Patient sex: F
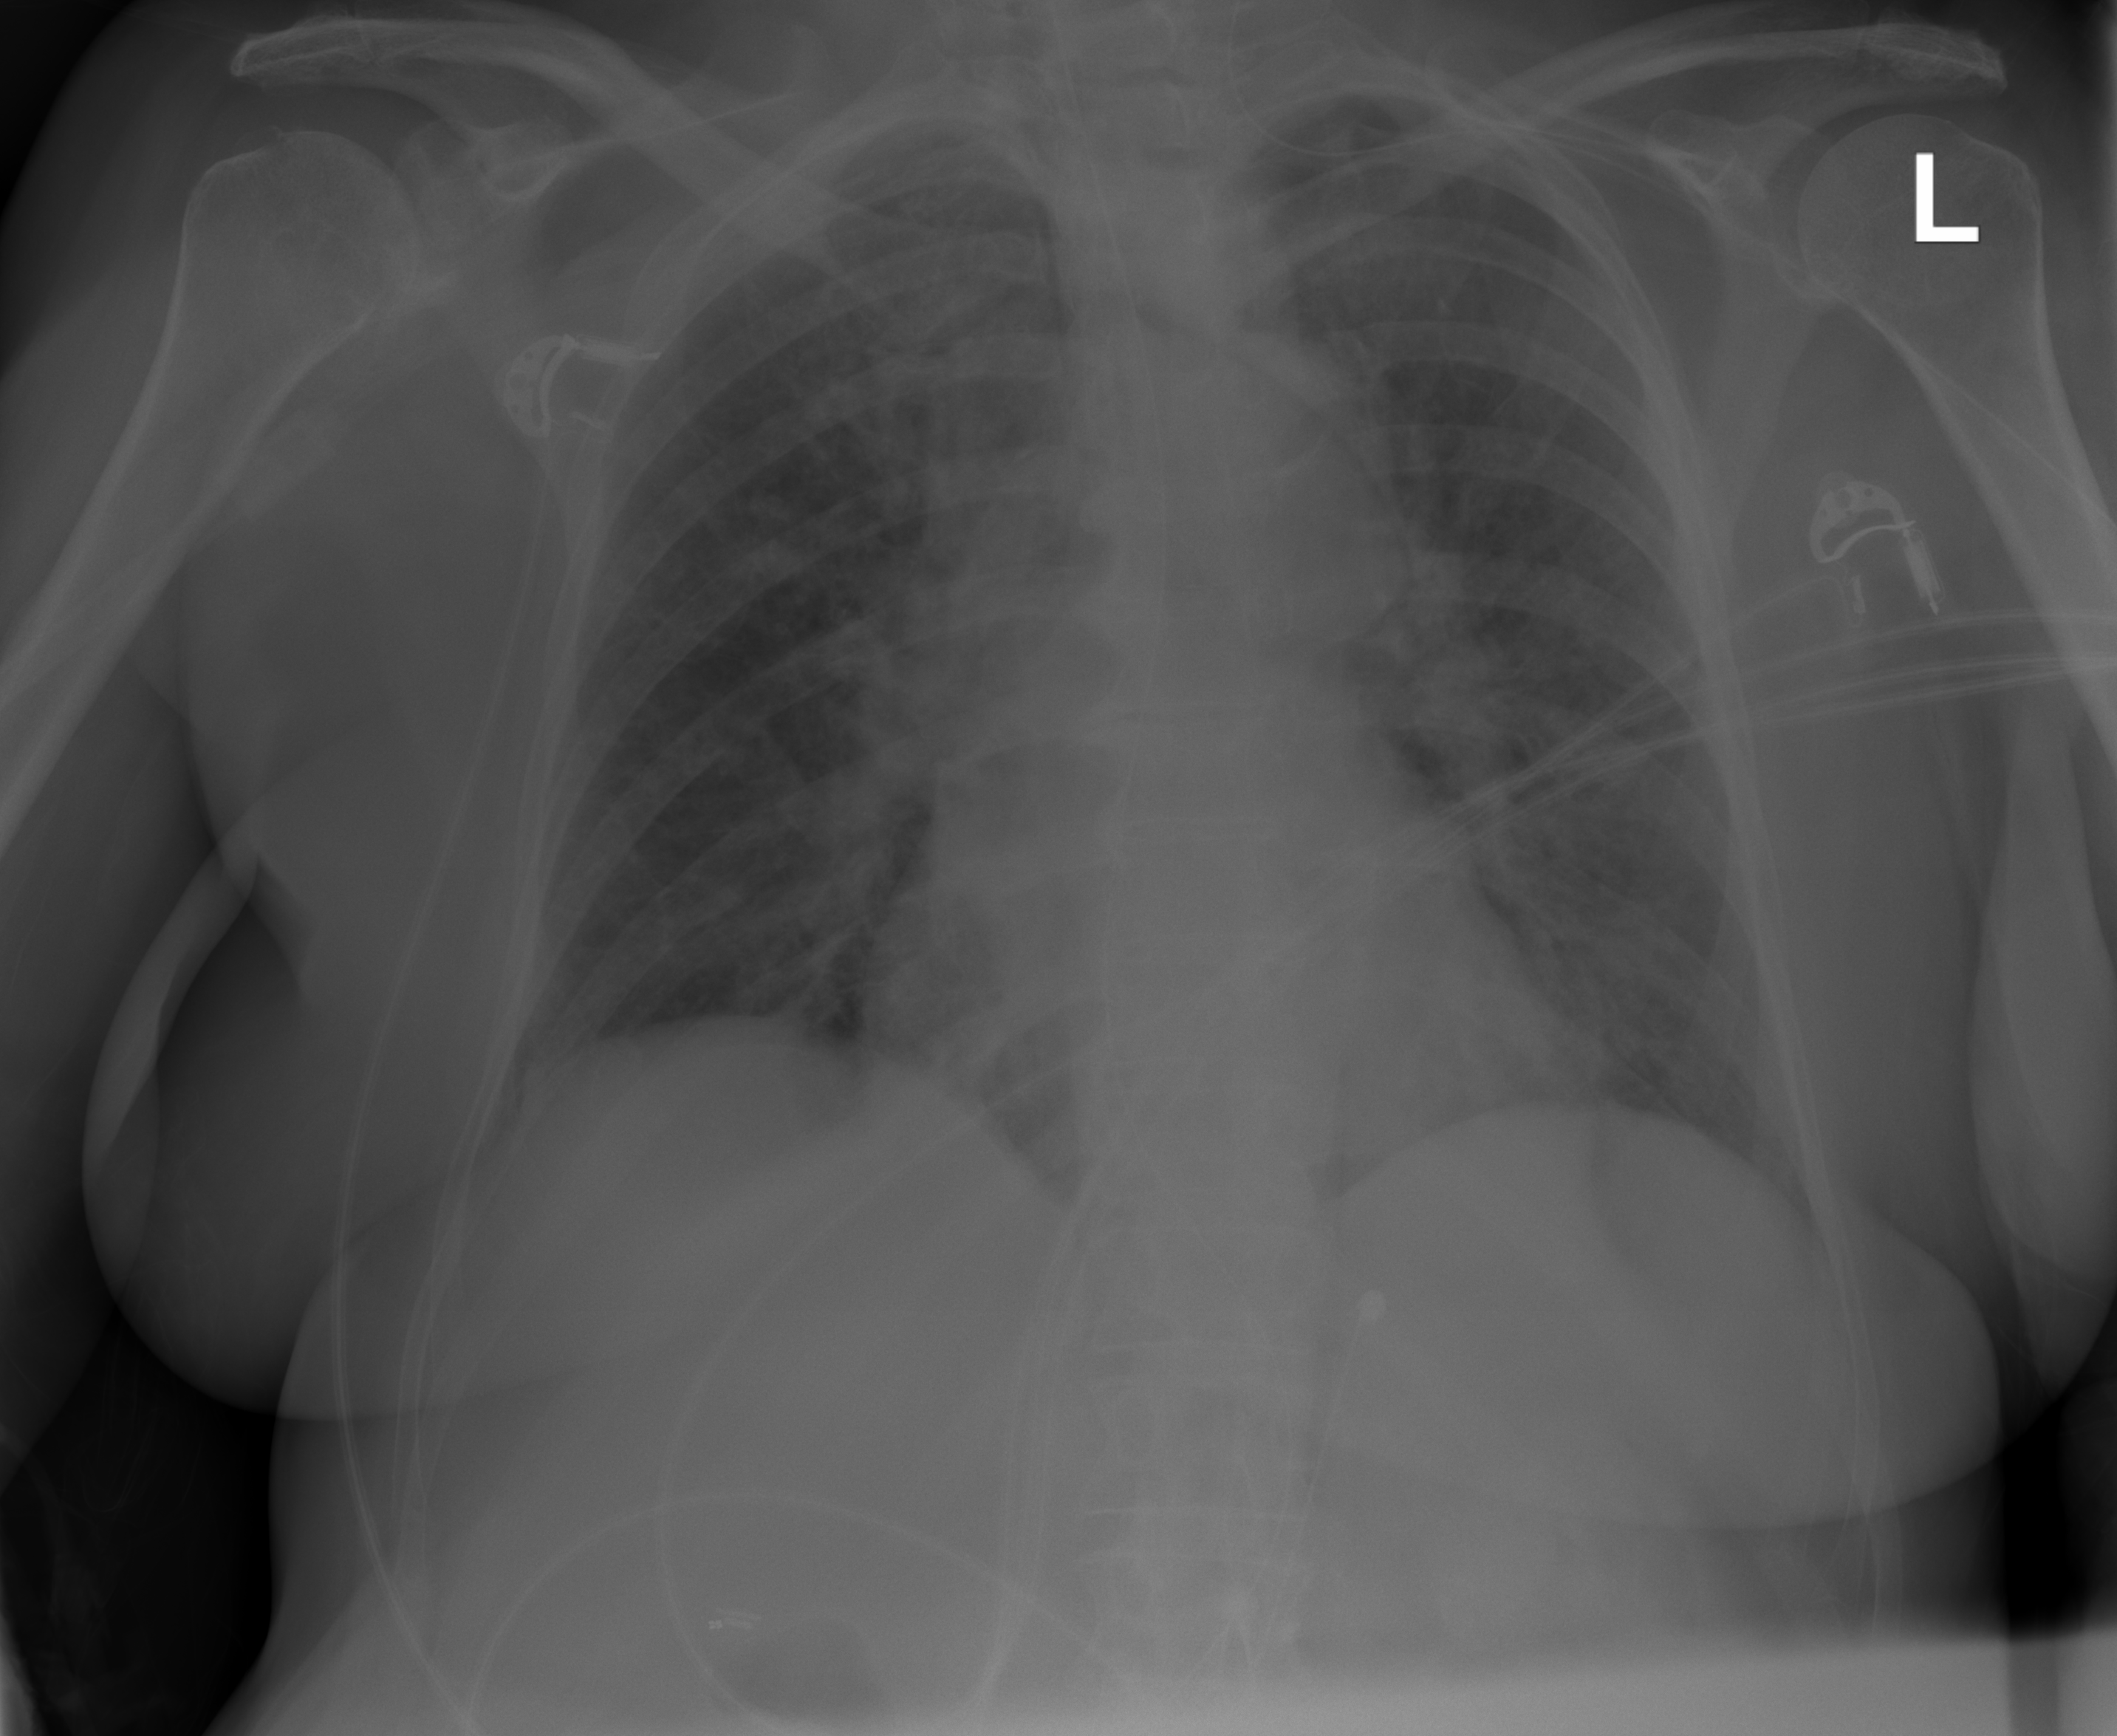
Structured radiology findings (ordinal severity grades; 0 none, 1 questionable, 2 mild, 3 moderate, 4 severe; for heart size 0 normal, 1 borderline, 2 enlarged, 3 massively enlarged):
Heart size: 0
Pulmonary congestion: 1
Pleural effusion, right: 0
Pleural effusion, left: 0
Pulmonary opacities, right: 0
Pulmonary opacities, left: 1
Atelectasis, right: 0
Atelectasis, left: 0